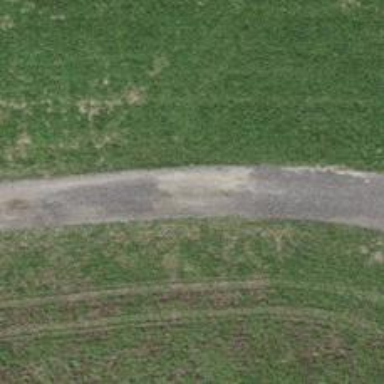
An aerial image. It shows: Gravel track with grade 2 tracktype.